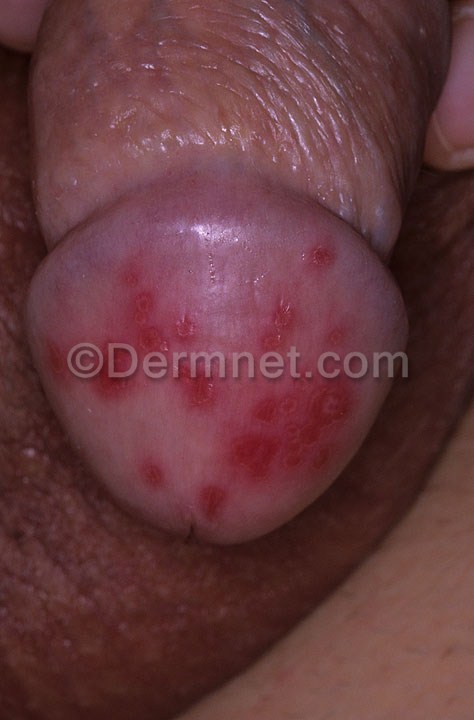
Disease: Tinea Ringworm Candidiasis and other Fungal Infections